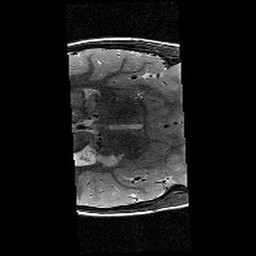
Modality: T2w
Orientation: axial
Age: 10
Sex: male
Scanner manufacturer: siemens
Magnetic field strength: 3 T
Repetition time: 9.23 s
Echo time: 0.067 s